Question: For the past two weeks, I have been struggling to produce a solution to store my checkbox values next to each of my listview items when I exit and open the app. Essentially, I have a custom BaseAdapter class which populates the listview with installed applications on the users phone and a checkbox next to each installed app. When I scroll down the checkbox states stay;however, when I click back or exit and come back it doesn't stay.

I used SharedPreferences in almost every way possible. My last way was using a for loop to create a SharedPreference for each one and restore the boolean in the for loop as well and to store a boolean true and false (for checked and unchecked respectively) in if and else statements.
Here is my code for my BaseAdapter class using SharedPreferences:
'''
package com.ibc.android.demo.appslist.app;
import android.app.Activity;
import android.content.Context;
import android.content.SharedPreferences;
import android.content.pm.PackageInfo;
import android.content.pm.PackageManager;
import android.graphics.drawable.Drawable;
import android.util.Log;
import android.view.LayoutInflater;
import android.view.View;
import android.view.View.OnClickListener;
import android.view.ViewGroup;
import android.widget.BaseAdapter;
import android.widget.CheckBox;
import android.widget.TextView;
import com.spicycurryman.getdisciplined10.app.R;
import java.util.List;
//
public class ApkAdapter extends BaseAdapter {
//Pastebin link: http://pastebin.com/LGRicg4U , http://pastebin.com/c4WfmhMK , http://pastebin.com/gFuuM4dY, http://pastebin.com/4Q7EP9G4
// http://pastebin.com/Te2g072w, http://pastebin.com/NLT5iUiA ,
SharedPreferences sharedPrefs;
List<PackageInfo> packageList;
Activity context;
PackageManager packageManager;
boolean[] itemChecked;
String PACKAGE_NAME;
public ApkAdapter(Activity context, List<PackageInfo> packageList,
PackageManager packageManager) {
super();
this.context = context;
this.packageList = packageList;
this.packageManager = packageManager;
itemChecked = new boolean[packageList.size()];
}
private class ViewHolder {
TextView apkName;
CheckBox ck1;
TextView packageName;
}
public int getCount() {
return packageList.size();
}
public Object getItem(int position) {
return packageList.get(position);
}
public long getItemId(int position) {
return 0;
}
@Override
public View getView(final int position, View convertView, ViewGroup parent) {
final ViewHolder holder;
LayoutInflater inflater = context.getLayoutInflater();
if (convertView == null) {
convertView = inflater.inflate(R.layout.installed_apps, null);
holder = new ViewHolder();
holder.apkName = (TextView) convertView
.findViewById(R.id.appname);
holder.ck1= (CheckBox)convertView
.findViewById(R.id.checkBox1);
convertView.setTag(holder);
//holder.ck1.setTag(packageList.get(position));
} else {
holder = (ViewHolder) convertView.getTag();
}
// ViewHolder holder = (ViewHolder) convertView.getTag();
PackageInfo packageInfo = (PackageInfo) getItem(position);
Drawable appIcon = packageManager
.getApplicationIcon(packageInfo.applicationInfo);
// Make sure to define it again!
PACKAGE_NAME = packageInfo.packageName;
final String appName = packageManager.getApplicationLabel(
packageInfo.applicationInfo).toString();
appIcon.setBounds(0, 0, 80, 80);
holder.apkName.setCompoundDrawables(appIcon, null, null, null);
holder.apkName.setCompoundDrawablePadding(15);
holder.apkName.setText(appName);
holder.ck1.setChecked(false);
if (itemChecked[position])
holder.ck1.setChecked(true);
else
holder.ck1.setChecked(false);
Log.d("just loaded??", PACKAGE_NAME);
Log.d("just loaded 2?", appName+position);
// CHANGE UP EVERYTHING! MAKE THIS SHIT WORK, TIGGA!
for(int i= 0; i<packageList.size(); i++){
sharedPrefs = context.getSharedPreferences(String.valueOf(i), Context.MODE_PRIVATE);
holder.ck1.setChecked(sharedPrefs.getBoolean(String.valueOf(i),false));
}
holder.ck1.setOnClickListener(new OnClickListener() {
@Override
public void onClick(View v) {
SharedPreferences.Editor editor = context.getSharedPreferences(String.valueOf(position), Context.MODE_PRIVATE).edit();
if (holder.ck1.isChecked()) {
itemChecked[position] = true;
holder.ck1.setChecked(true);
Log.i("This is", " checked: " + position);
editor.putBoolean(String.valueOf(position), true);
Log.d("put true", appName+position);
editor.apply();
} else {
itemChecked[position] = false;
holder.ck1.setChecked(false);
Log.i("This is", " not checked: " + position);
editor.putBoolean(String.valueOf(position), false);
Log.d("put false", appName+position);
editor.apply();
}
}
});
return convertView;
}
}
'''
I have also created a DatabaseHandler class and Object class for using SQLite database to store my checkbox values instead after unsuccessfully storing it with SharedPreferences.
Here are the pastebin links so I don't clog the post:
DatabaseHandler class: <URL>
Object class: <URL>
I know that there are many posts, blogs, and links on using custom adapters/listviews and saving checkboxes and button states etc using SQLite and SharedPreferences, but I assure you I have done my fair share of research for weeks, but I haven't been able to find something that works for my specific case.
Some examples:
<URL>
<URL>
Thank you for your time.
Let me know if you need me to include any xml files.
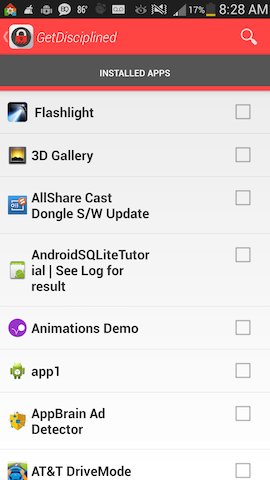
Answer: I think I may have solved your problem. Please try thise code and see if it works.
'''
for(int i= 0; i<packageList.size(); i++){
PACKAGE_NAME = packageInfo.packageName;
sharedPrefs = context.getSharedPreferences(PACKAGE_NAME, Context.MODE_PRIVATE);
Log.d("just got sharedpref??", PACKAGE_NAME);
holder.ck1.setChecked(sharedPrefs.getBoolean(PACKAGE_NAME,false));
Log.d("just got boolean??", PACKAGE_NAME);
}
holder.ck1.setOnClickListener(new OnClickListener() {
@Override
public void onClick(View v) {
SharedPreferences.Editor editor = context.getSharedPreferences(packageInfo.packageName, Context.MODE_PRIVATE).edit();
if (holder.ck1.isChecked()) {
itemChecked[position] = true;
holder.ck1.setChecked(true);
Log.i("This is", " checked: " + position);
editor.putBoolean(packageInfo.packageName, true);
Log.d("put true", packageInfo.packageName);
editor.apply();
} else {
itemChecked[position] = false;
holder.ck1.setChecked(false);
Log.i("This is", " not checked: " + position);
editor.putBoolean(packageInfo.packageName, false);
Log.d("put false", packageInfo.packageName);
editor.apply();
}
}
});
'''
I passed in the packagenames for the keys. :)